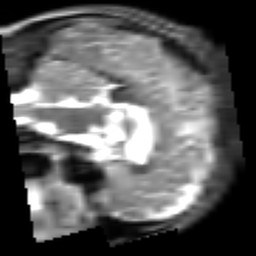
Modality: T2w
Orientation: sagittal